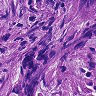
Metastatic tissue present: yes